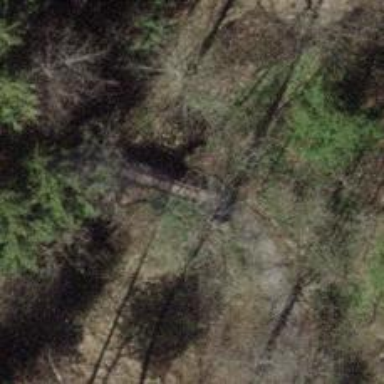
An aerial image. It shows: Path on bridge with excellent trail visibility.